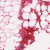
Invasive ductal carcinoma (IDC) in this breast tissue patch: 0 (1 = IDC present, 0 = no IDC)